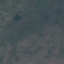
Land use / land cover class: HerbaceousVegetation